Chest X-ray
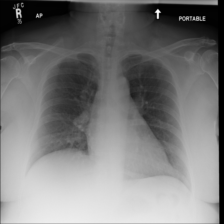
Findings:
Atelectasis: negative
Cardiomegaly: negative
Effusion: negative
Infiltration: negative
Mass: negative
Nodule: negative
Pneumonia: negative
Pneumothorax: negative
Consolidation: negative
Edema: negative
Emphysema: negative
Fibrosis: negative
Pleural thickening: negative
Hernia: negative